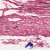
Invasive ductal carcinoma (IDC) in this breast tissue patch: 0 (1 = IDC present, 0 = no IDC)